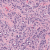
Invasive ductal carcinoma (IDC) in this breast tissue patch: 1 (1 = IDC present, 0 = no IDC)